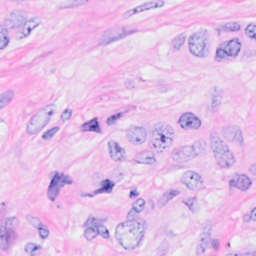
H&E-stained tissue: Breast